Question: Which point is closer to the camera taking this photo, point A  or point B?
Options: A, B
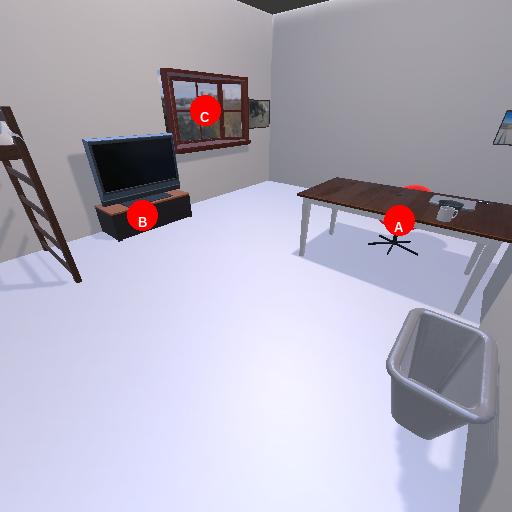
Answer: A